Question: I have a couple of ContextMenus with the following style:
'''
<Style TargetType="{x:Type ContextMenu}" x:Key="ListBoxContextMenu">
<Setter Property="BorderBrush" Value="White"/>
<Setter Property="BorderThickness" Value="0"/>
<Setter Property="Background" Value="White"/>
<Setter Property="Template">
<Setter.Value>
<ControlTemplate TargetType="{x:Type ContextMenu}">
<Border Margin="14" Background="White">
<Border.Effect>
<DropShadowEffect Opacity="0.999" BlurRadius="8" ShadowDepth="0"/>
</Border.Effect>
<StackPanel IsItemsHost="True" KeyboardNavigation.DirectionalNavigation="Cycle"/>
</Border>
</ControlTemplate>
</Setter.Value>
</Setter>
</Style>
'''
I have one ContextMenu for a ListBox, and another for a button (Think Chrome type settings menu). If I close the context menu of the button by either clicking the button again, or clicking any where else on the form, bar the ListBox, it closes fine and I can continue using the program as normal. However, if I close the ContextMenu by clicking on the ListBox, I can only use the ListBox until I Click 'n' Drag one of the ListBoxItems, after which I can then use the Close, Minimise, Search, etc buttons.
Image of Window for reference:

Code for ListBoxItem Click/Drag
'''
Private Sub ReferenceListItemMouseDown(sender As Object, e As MouseButtonEventArgs)
Dim PW As MainWindow = Window.GetWindow(MainPage)
StartPoint = e.GetPosition(Nothing)
PW.Resizing = False
End Sub
Private Sub ReferenceListItemMouseMove(sender As Object, e As MouseEventArgs)
Dim PW As MainWindow = Window.GetWindow(MainPage)
If PW.Resizing = False Then
Dim MousePosition As Point = e.GetPosition(Nothing)
Dim Difference As Vector = StartPoint - MousePosition
Dim StopDrop As Boolean
If e.LeftButton = MouseButtonState.Pressed AndAlso (Math.Abs(Difference.X) > SystemParameters.MinimumHorizontalDragDistance Or Math.Abs(Difference.Y) > SystemParameters.MinimumVerticalDragDistance) Then
Dim LB As ListBox = ReferenceList
Dim UIE As UIElement = LB.InputHitTest(MousePosition)
If UIE IsNot Nothing Then
Dim Data As Object = DependencyProperty.UnsetValue
While Data Is DependencyProperty.UnsetValue And UIE IsNot Nothing
Data = LB.ItemContainerGenerator.ItemFromContainer(UIE)
If Data Is DependencyProperty.UnsetValue Then
UIE = VisualTreeHelper.GetParent(UIE)
End If
If UIE Is LB Then
StopDrop = True
End If
End While
If Data IsNot DependencyProperty.UnsetValue Then
StopDrop = False
End If
Else
StopDrop = True
End If
PW.TempItem = LB.SelectedItem
Dim FN As String = PW.TempItem.PropLastName & ", " & PW.TempItem.PropFirstName.Substring(0, 1)
Dim TT As String = PW.TempItem.PropTitle
Dim YR As String = PW.TempItem.PropYear.ToString
Dim ReferenceText As String = FN & " " & YR & ", " & TT
Dim DragData As DataObject = New DataObject(DataFormats.StringFormat, ReferenceText)
If DragData IsNot Nothing And StopDrop = False Then
DragDrop.DoDragDrop(sender, DragData, DragDropEffects.Copy)
End If
End If
End If
End Sub
'''
I have a hunch that its the MouseDown and MouseMove events that are causing this issue. If anyone can spot the problem or needs further information, please let me know. Thanks in advance.
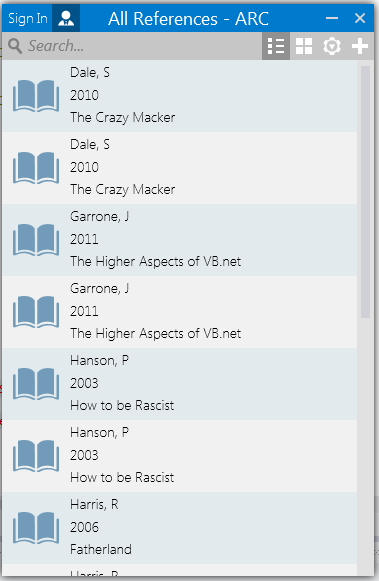
Answer: Its OK. I fixed the problem. What I did, get rid of the UIElement while statement and associated code. I then replaced this with a simple TryCast(sender, ListBoxItem). If you require a more detailed explanation please let me know and I will get back to you.